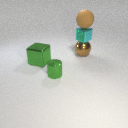
large brown rubber sphere above small cyan metal cube